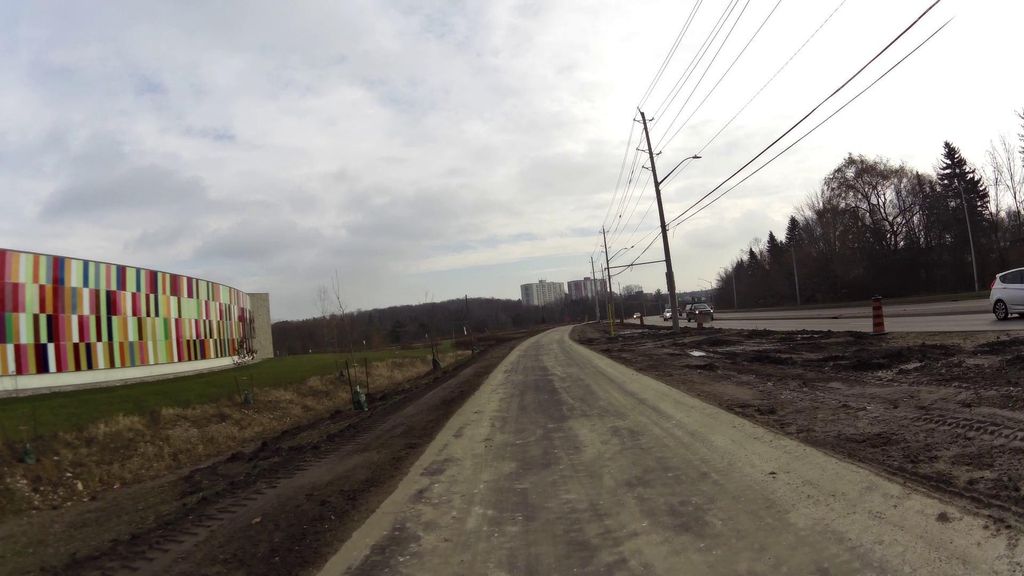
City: kitchener-waterloo